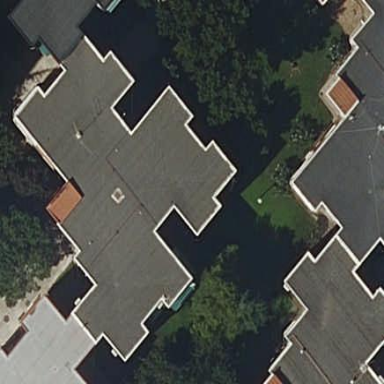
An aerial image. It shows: View of apartment building.